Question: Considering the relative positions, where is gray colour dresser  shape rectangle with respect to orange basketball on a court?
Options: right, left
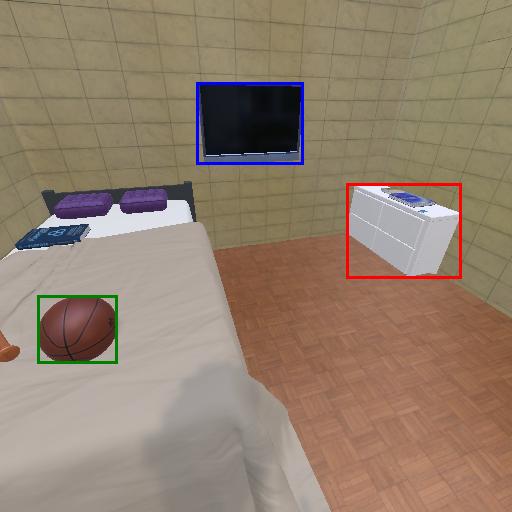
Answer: right